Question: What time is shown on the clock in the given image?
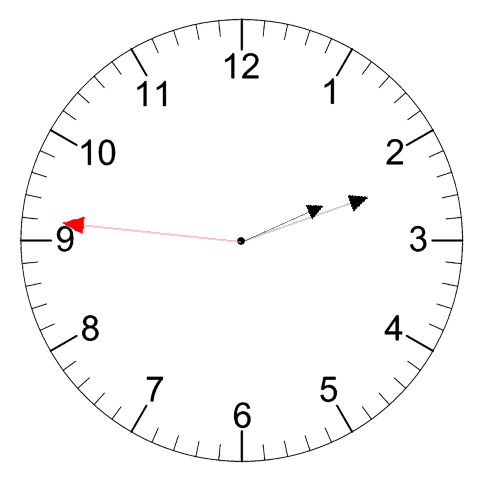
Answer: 02:11:46